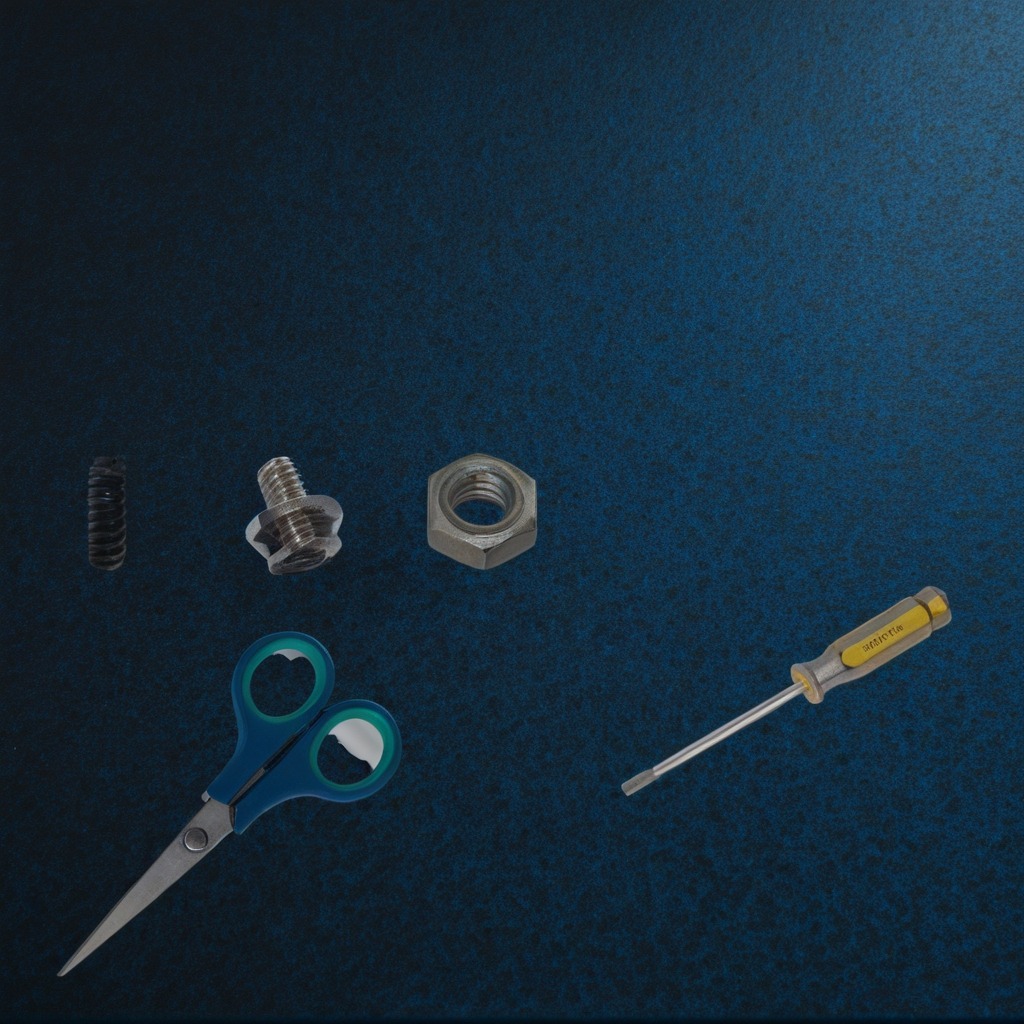
A metal machine screw, a coiled metal spring, a screwdriver, a metal nut, and a pair of scissors are lying on the clean granite tabletop inside a workshop at night dim ambient light soft shadows worn but beneath the mat.